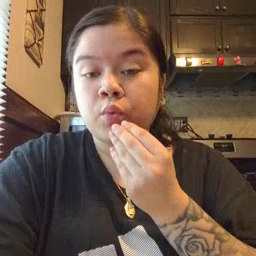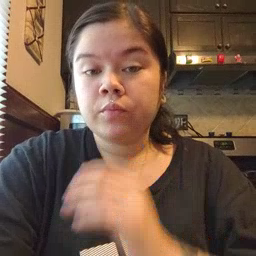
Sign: food